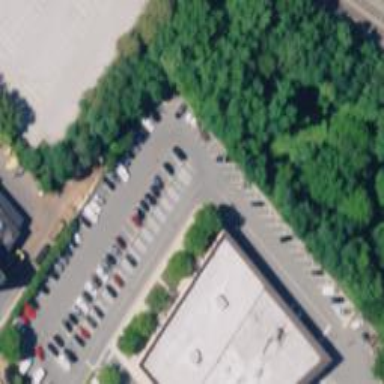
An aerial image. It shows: Parking space.